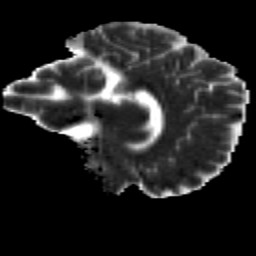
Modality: MD
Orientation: sagittal
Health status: healthy
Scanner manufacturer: siemens
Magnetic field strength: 3 T
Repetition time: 12 s
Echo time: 0.092 s